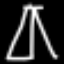
Label: pants